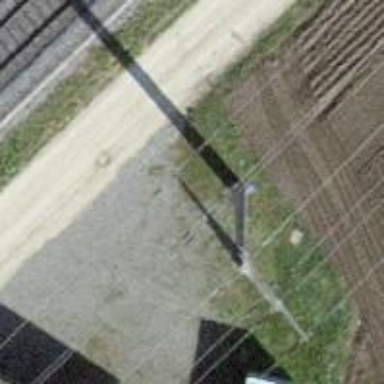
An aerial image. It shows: Power pole.